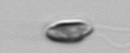
Label: Chrysochromulina